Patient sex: F
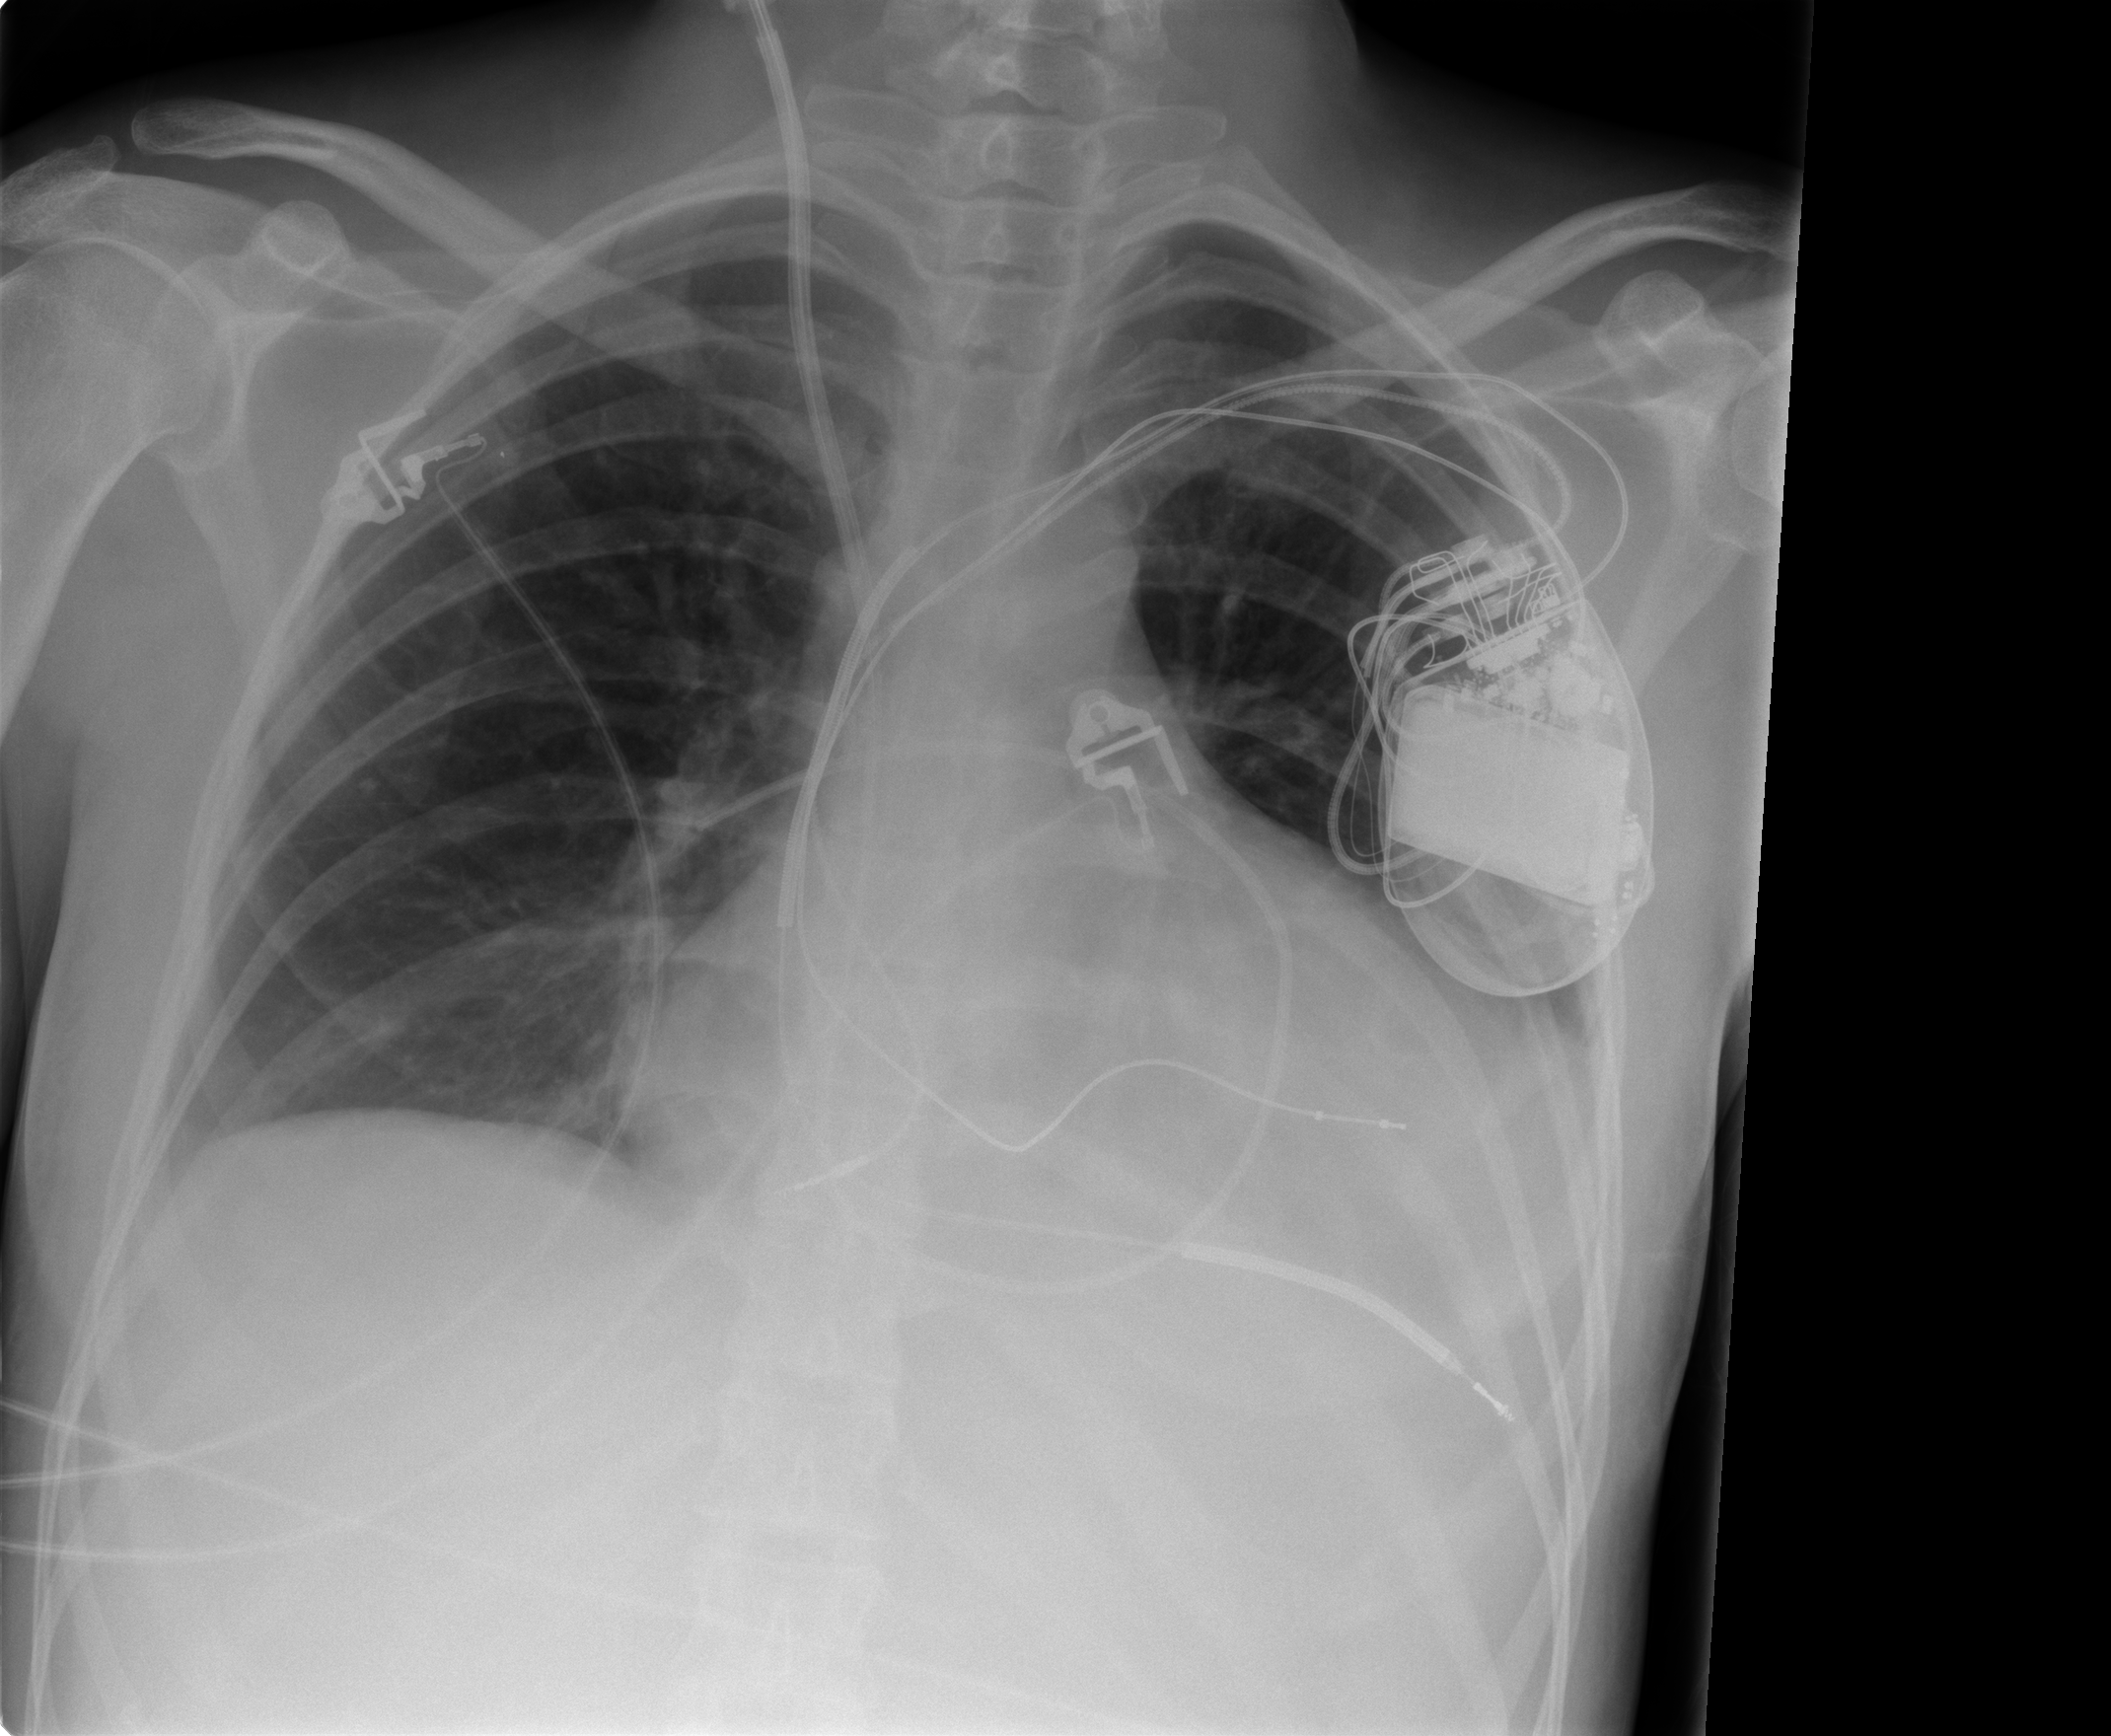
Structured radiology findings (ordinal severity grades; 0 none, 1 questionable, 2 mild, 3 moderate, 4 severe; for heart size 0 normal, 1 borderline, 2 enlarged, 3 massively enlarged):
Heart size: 2
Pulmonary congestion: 0
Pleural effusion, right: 0
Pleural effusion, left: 1
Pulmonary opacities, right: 0
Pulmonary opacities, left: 0
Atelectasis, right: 0
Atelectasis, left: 0